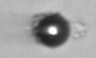
Label: bead